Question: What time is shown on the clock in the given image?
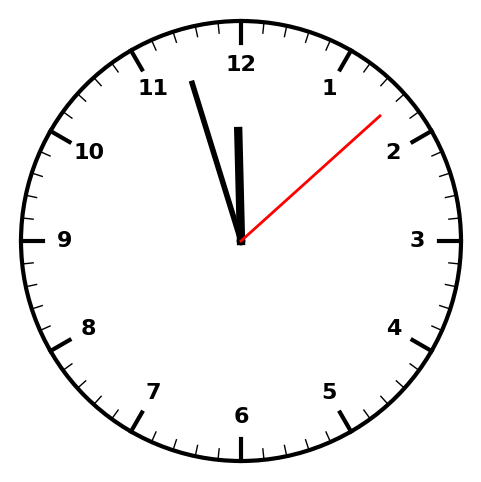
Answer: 11:57:08